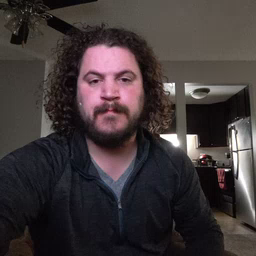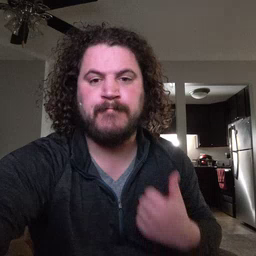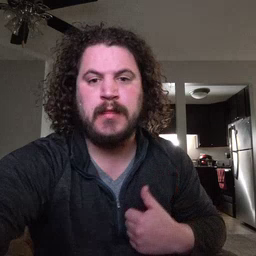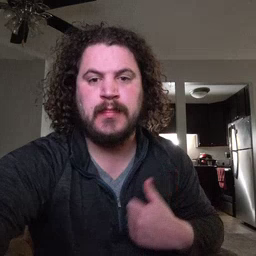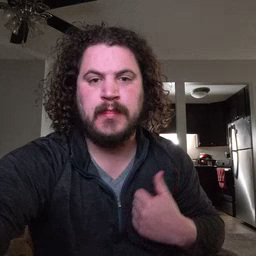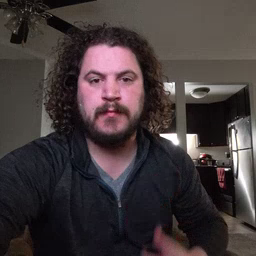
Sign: bath